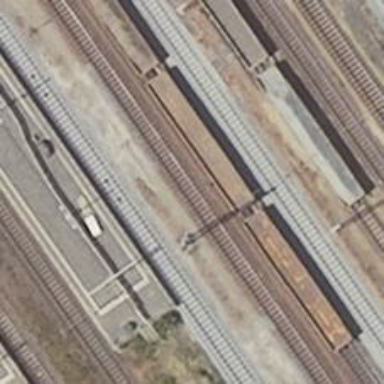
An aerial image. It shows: Railway signal.